Field crop: maize
Growth stage: 2
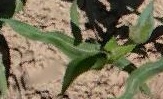
Species: maize